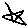
Label: star